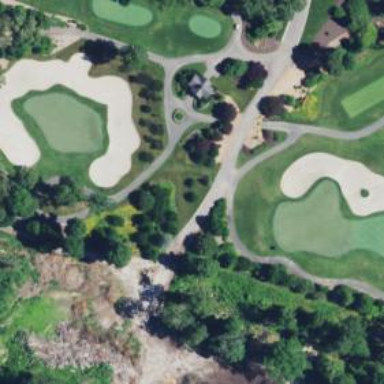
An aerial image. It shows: Sand bunker on golf course.